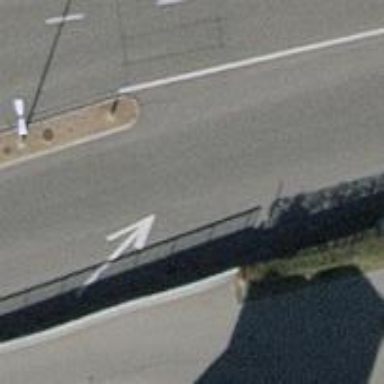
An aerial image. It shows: Primary highway with separate asphalt sidewalk.